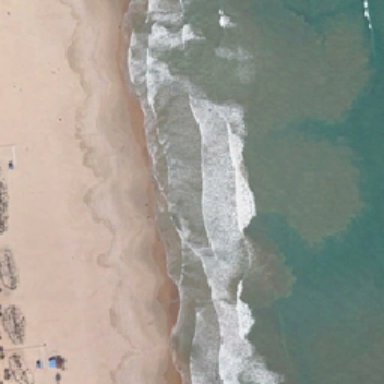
Many tourists are playing on the beach .